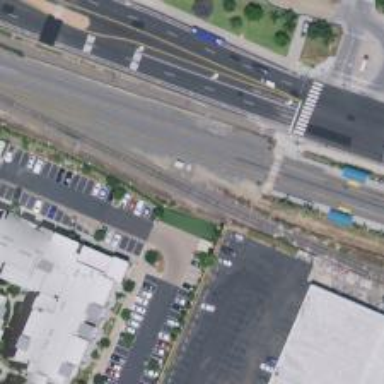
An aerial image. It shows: Rail spur service.